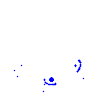
Particle: pion